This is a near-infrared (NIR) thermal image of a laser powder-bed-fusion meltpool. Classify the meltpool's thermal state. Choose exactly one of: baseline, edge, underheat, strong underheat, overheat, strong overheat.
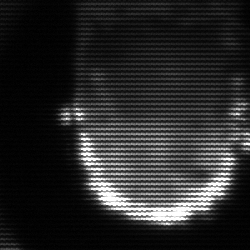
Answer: baseline